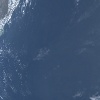
Label: water